Interaction volume radius: 10 \u00c5
Interaction volume height: 20 \u00c5
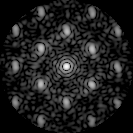
Disorder parameter: 0.4221